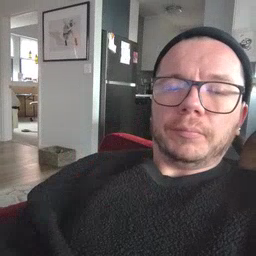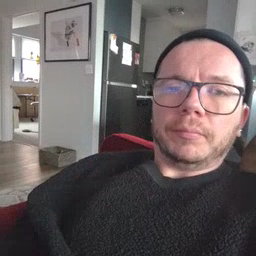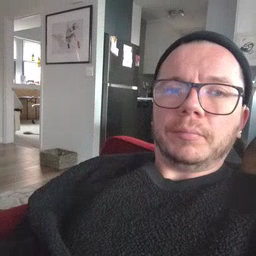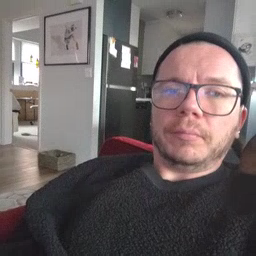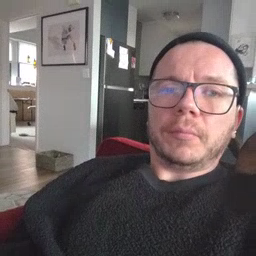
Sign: tomorrow